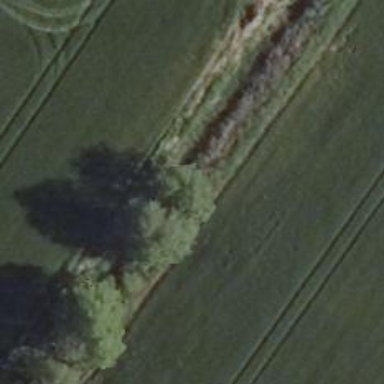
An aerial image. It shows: Row of trees in natural setting.